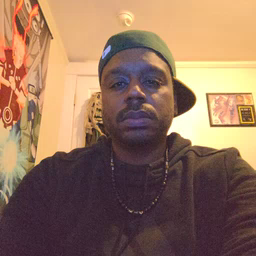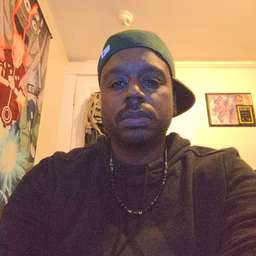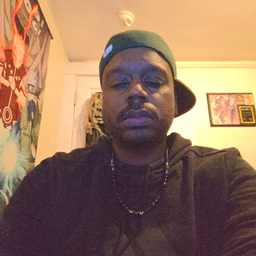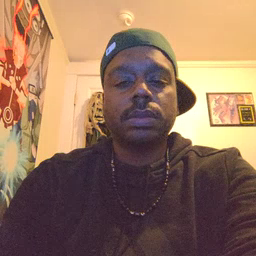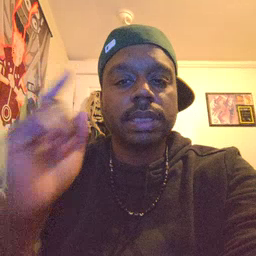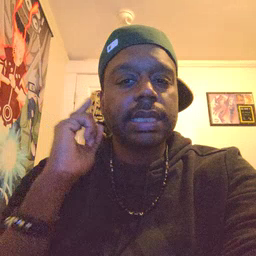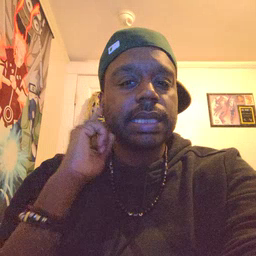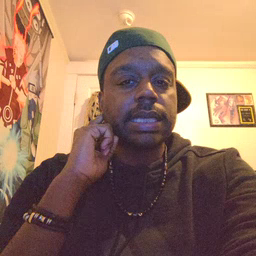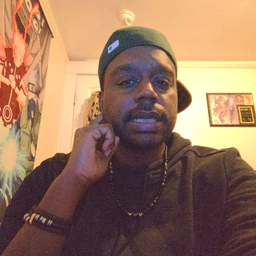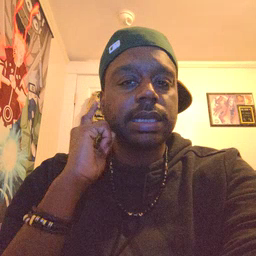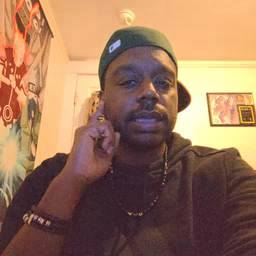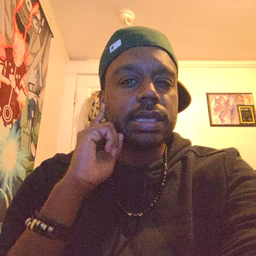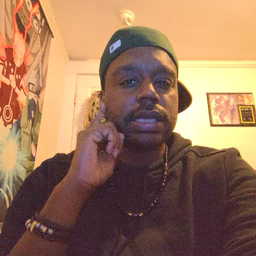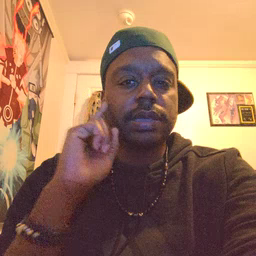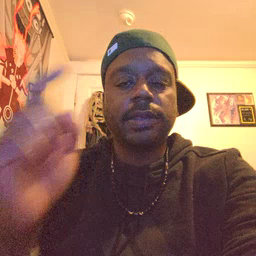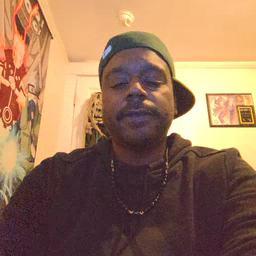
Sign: hear